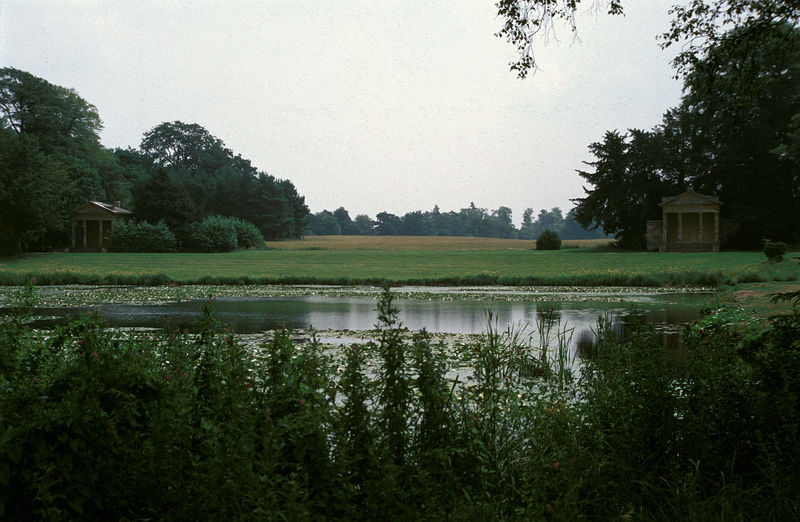
Titel: Octagon Lake mit den beiden Lake Pavillons
Künstler: Giovanni Battista Borra
Standort: Stowe, Buckinghamshire
Institution: Stowe Landscape Gardens
Schlagwörter: baum, blau, himmel, laub, schatten, wasser, weiß, wolken, bäume, fluss, gelb, grün, landschaft, see, teich, ufer, äste, hell, schwarz, säulen, vordergrund, anlage, ausblick, dach, gebäude, gras, park, rasen, rosen, wiese, stein, feld, horizont, natur, schilf, spiegelung, weite, busch, büsche, gebüsch, sträucher, pflanze, pflanzen, england, wald, garten, fassade, giebel, treppe, frühling, foto, fotografie, eingang, erker, wasserpflanzen, denkmal, arkaden, gut, herrensitz, tümpel, unkraut, griechenland, seerosen, tempel, pavillon, pavillion, englisch, tympanon, bauwerke, satteldach, gartenanlage, tempelchen, pavillons, landschaftsgarten, landschaftsarchitektur, pflanz, stowe, doppeltempel, landschaftsaufnahme, seegewächs, zwei tempel, pavilln